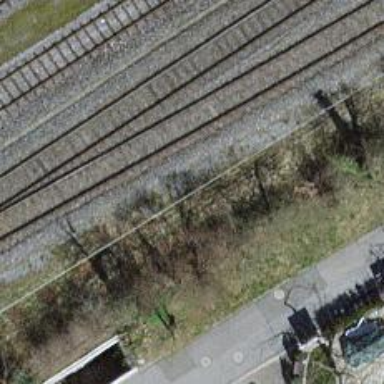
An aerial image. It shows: Concrete footway leading through tunnel.